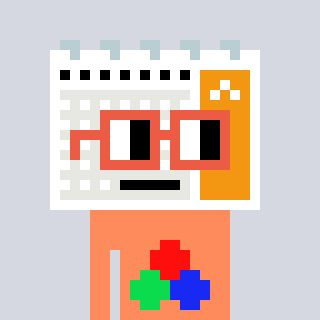
a pixel art character with square orange glasses, a calendar-shaped head and a peachy-colored body on a cool background